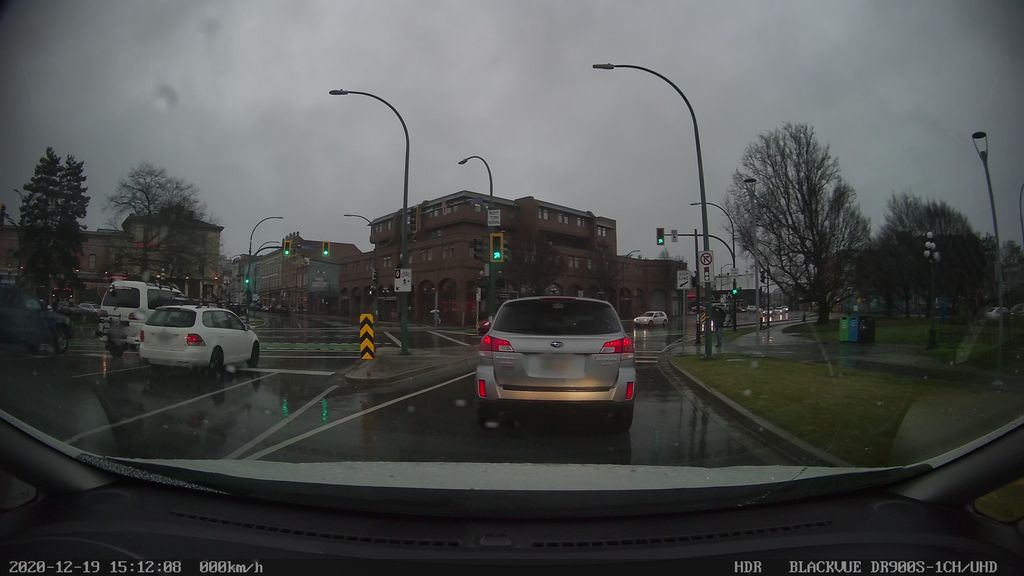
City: victoria